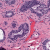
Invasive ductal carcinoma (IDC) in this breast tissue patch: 0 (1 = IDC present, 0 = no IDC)